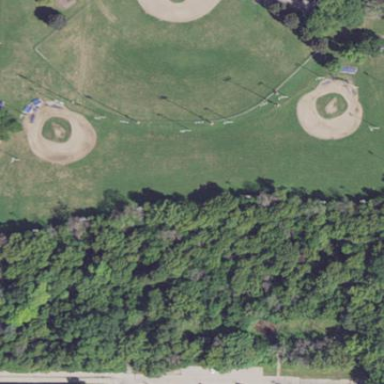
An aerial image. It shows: Softball pitch with grass surface for leisure land.